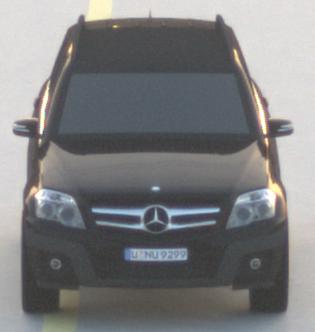
Make: Mercedes-Benz
Model: GLK 280
Detailed model: GLK-Class (204)
Model produced from: 2008/10
Model produced until: 2009/04
Doors: 5
Color: black
Road condition: dry road
Daytime: sunrise or sunset
Contrast: low contrast